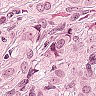
Metastatic tissue present: yes